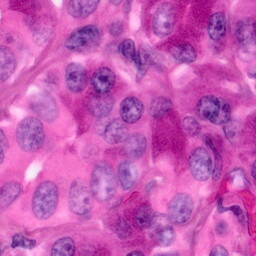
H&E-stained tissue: Pancreatic